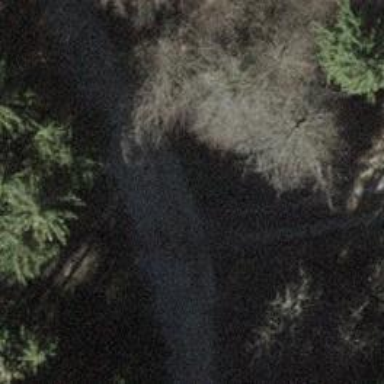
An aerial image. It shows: Gravel track with grade3 tracktype suitable for forestry vehicles.